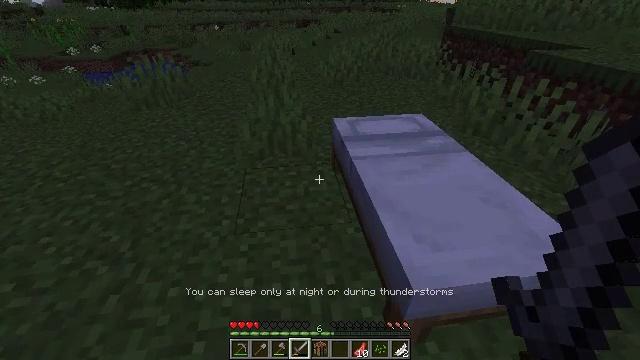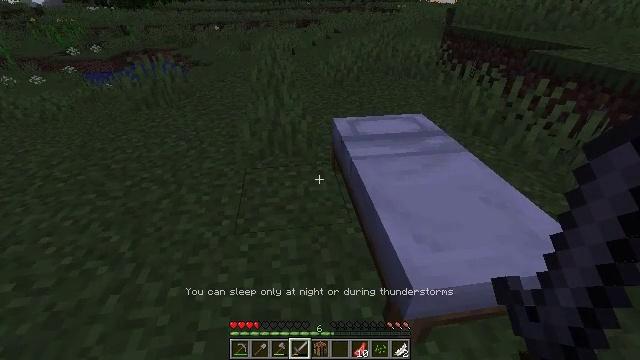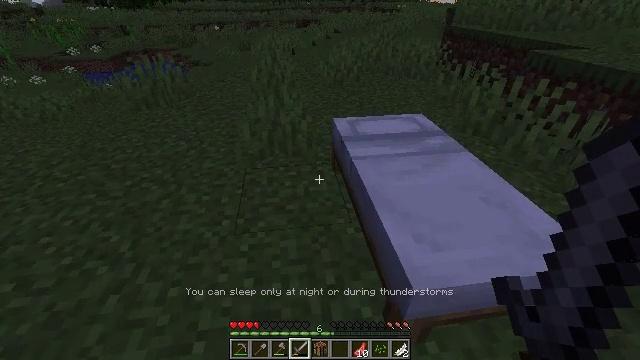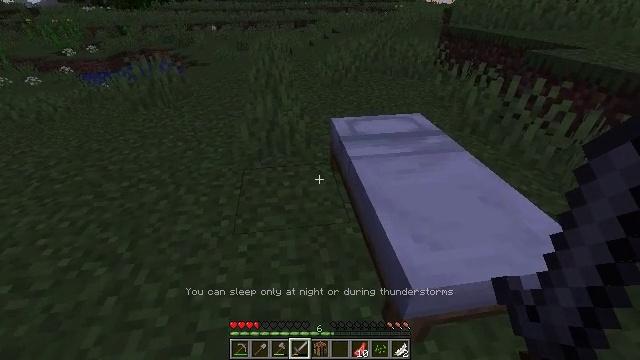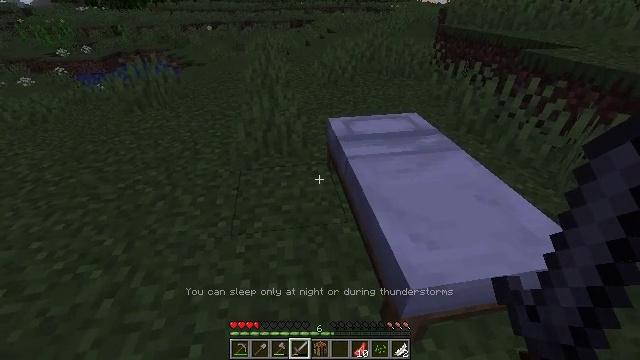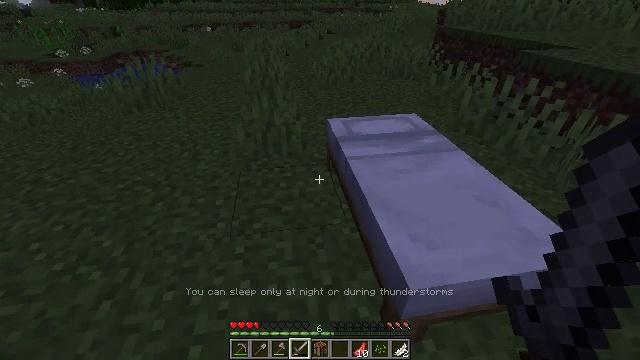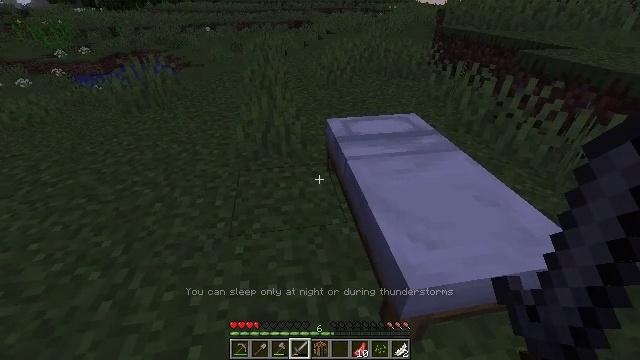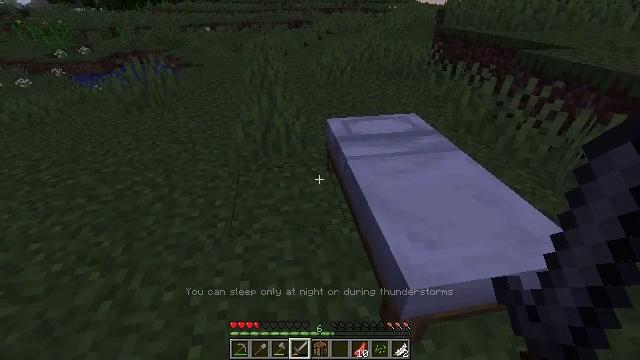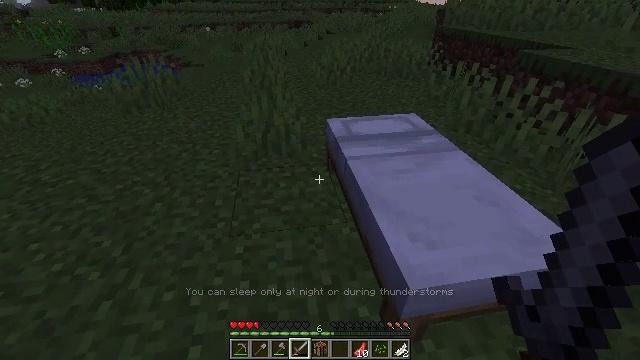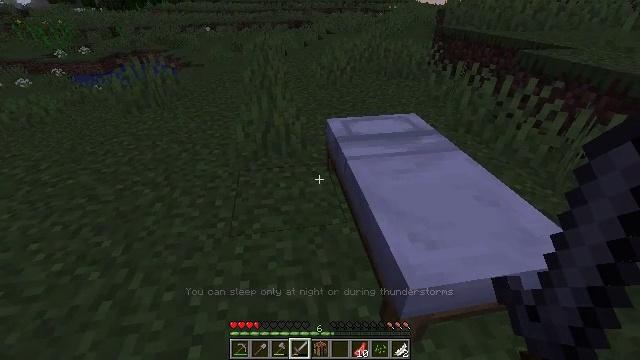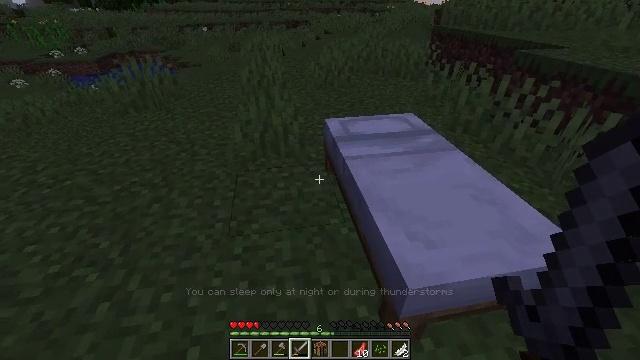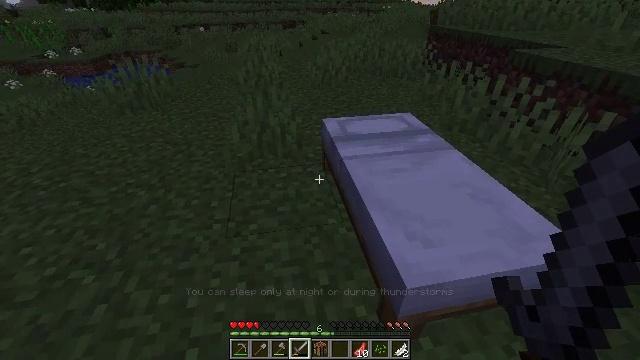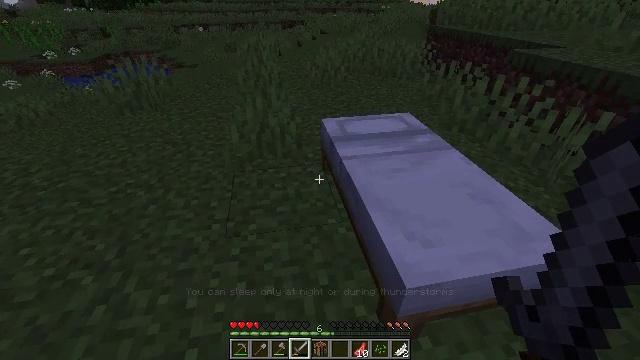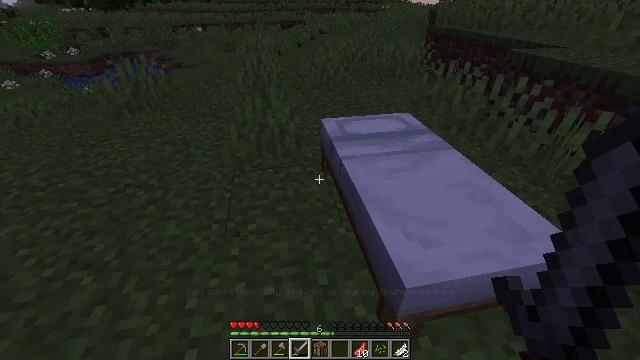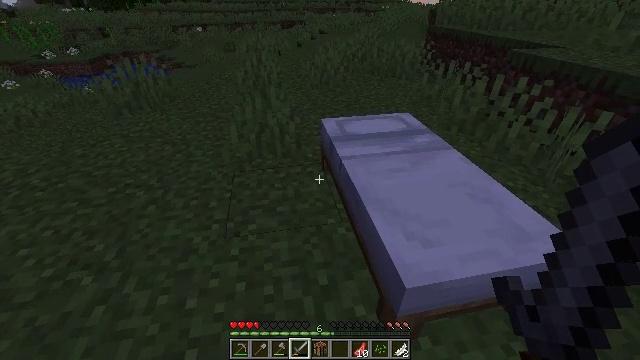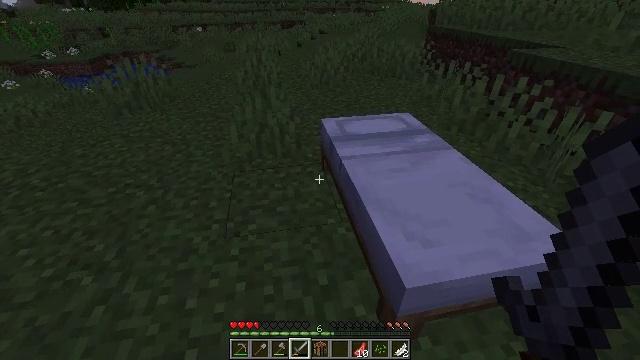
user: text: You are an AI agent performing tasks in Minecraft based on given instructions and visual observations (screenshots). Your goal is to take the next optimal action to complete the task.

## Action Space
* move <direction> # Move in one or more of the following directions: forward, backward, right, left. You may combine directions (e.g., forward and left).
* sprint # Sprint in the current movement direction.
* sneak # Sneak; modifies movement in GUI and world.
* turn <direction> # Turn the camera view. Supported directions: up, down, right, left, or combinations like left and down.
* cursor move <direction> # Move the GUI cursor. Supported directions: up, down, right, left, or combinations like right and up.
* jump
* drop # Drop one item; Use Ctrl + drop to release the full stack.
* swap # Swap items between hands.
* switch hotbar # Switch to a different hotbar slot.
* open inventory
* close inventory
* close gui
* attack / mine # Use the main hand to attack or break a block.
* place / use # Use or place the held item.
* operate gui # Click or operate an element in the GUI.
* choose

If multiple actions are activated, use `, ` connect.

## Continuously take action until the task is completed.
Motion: motion action
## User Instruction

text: Remove the white bed from its place.
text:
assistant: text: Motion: no_op
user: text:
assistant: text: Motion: no_op
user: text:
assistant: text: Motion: no_op
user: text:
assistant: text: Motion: no_op
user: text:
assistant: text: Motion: no_op
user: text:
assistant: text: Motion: no_op
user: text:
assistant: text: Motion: no_op
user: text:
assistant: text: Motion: no_op
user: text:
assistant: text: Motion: no_op
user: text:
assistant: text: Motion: no_op
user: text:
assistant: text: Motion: no_op
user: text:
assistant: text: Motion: no_op
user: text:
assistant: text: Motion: no_op
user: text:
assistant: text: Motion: no_op
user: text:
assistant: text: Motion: no_op
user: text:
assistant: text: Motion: no_op
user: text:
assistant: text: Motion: no_op
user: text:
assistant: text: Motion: no_op
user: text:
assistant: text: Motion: no_op
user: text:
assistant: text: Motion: no_op
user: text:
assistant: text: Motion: no_op
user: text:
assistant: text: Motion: no_op
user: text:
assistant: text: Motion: no_op
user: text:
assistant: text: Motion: no_op
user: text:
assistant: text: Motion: no_op
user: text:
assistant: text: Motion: no_op
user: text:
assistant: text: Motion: no_op
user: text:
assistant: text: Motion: no_op
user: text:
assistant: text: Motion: no_op
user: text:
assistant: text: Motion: no_op